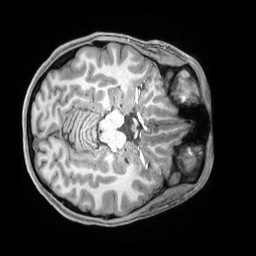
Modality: T1w
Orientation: axial
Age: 20
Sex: female
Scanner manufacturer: siemens
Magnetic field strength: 3 T
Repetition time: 2.4 s
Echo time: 0.00226 s